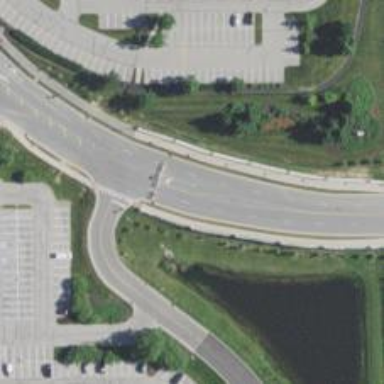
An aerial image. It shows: Tertiary road with asphalt surface.